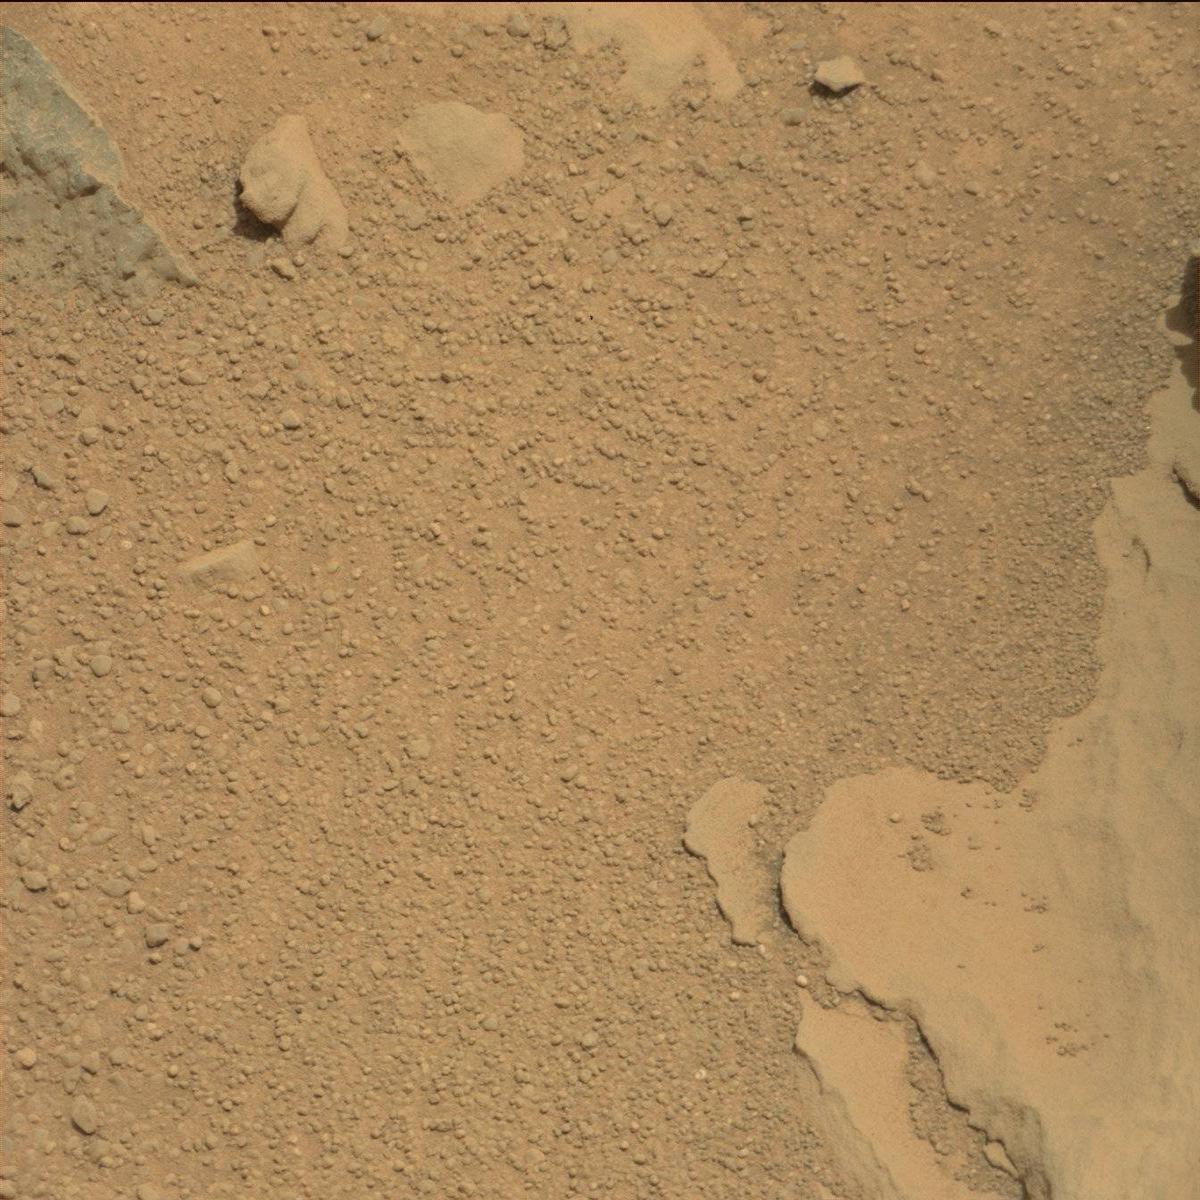
Terrain classes present: Bedrock, Sand / Soil